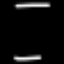
Label: octagon